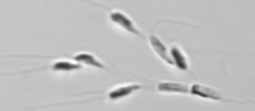
Label: Dinobryon